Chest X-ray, AP view. Patient: 26 years old, sex M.
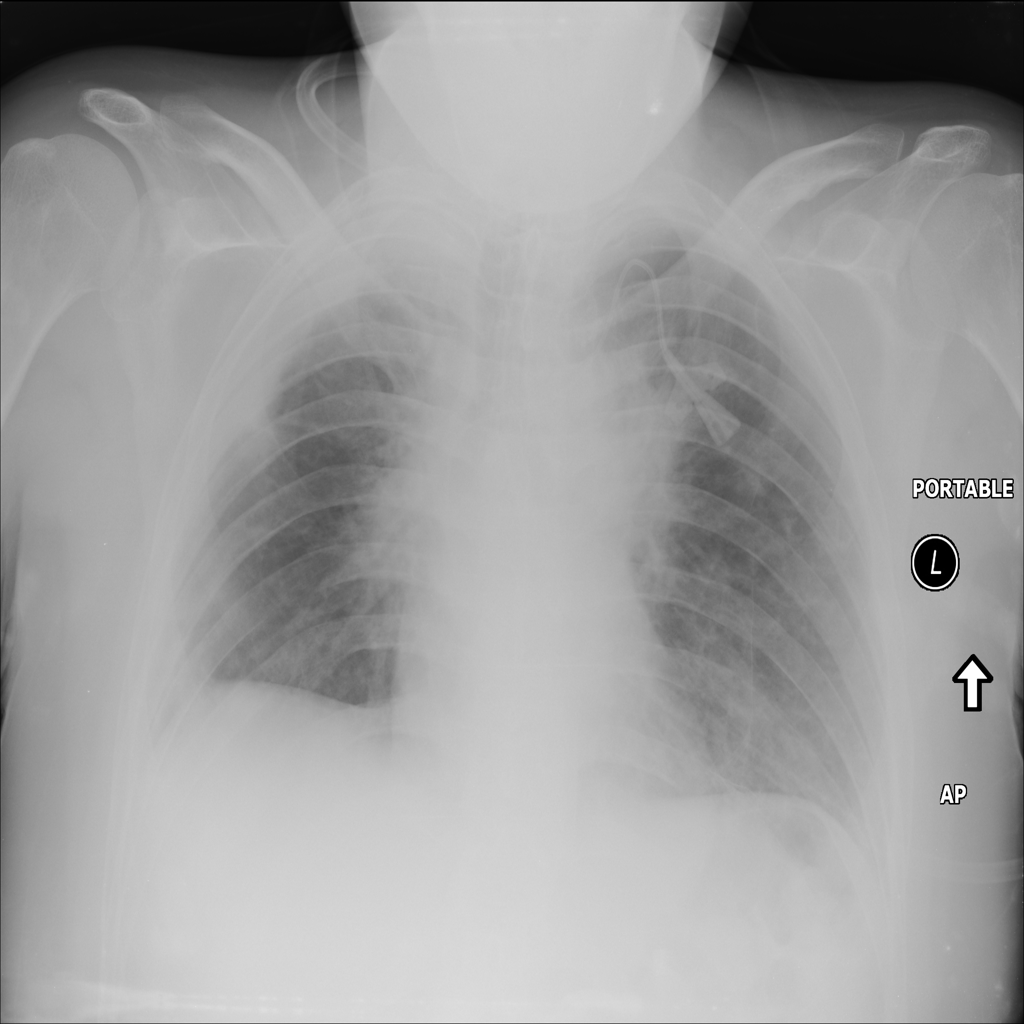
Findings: Infiltration, Pleural_Thickening